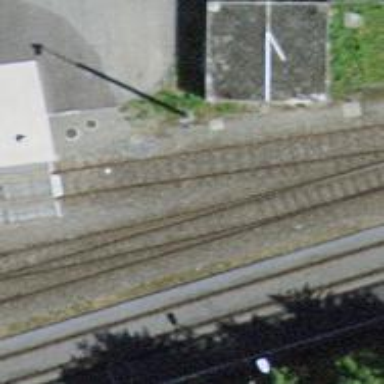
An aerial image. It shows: Single railway spur track.